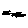
Label: zigzag